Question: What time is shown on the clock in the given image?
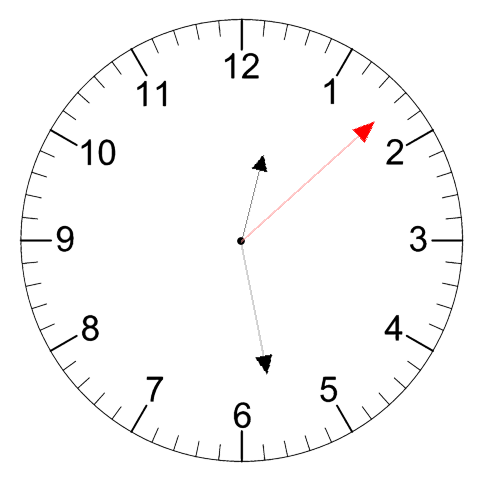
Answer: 12:28:08